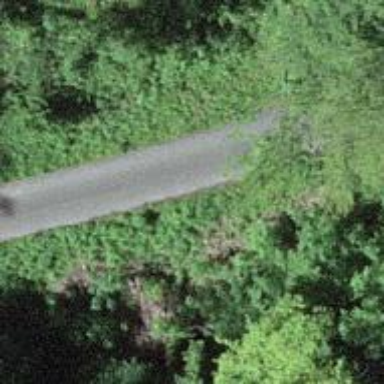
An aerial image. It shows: Well-maintained track road of grade 1.